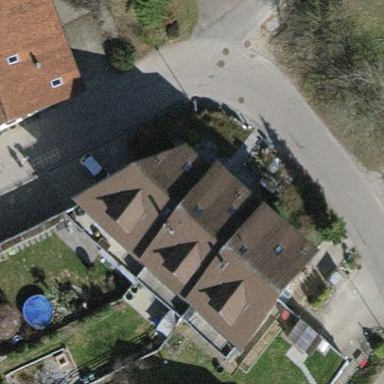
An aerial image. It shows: Terrace building.